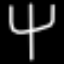
Label: fork